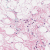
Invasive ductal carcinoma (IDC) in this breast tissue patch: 0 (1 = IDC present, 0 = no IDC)